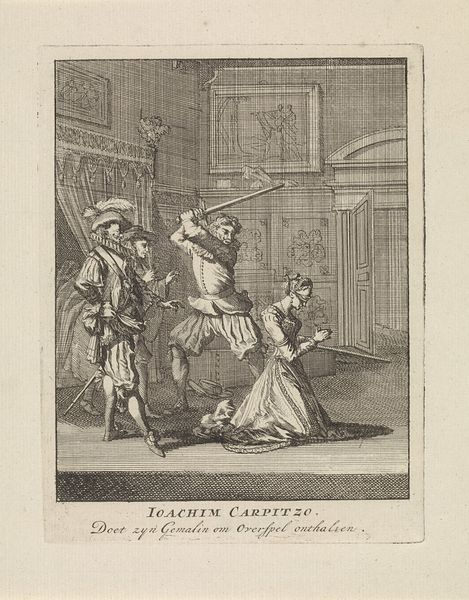
Titel: Joachim von Carpzov beveelt de onthoofding van zijn vrouw
Künstler: Jan Luyken
Standort: Amsterdam
Institution: Rijksmuseum
Schlagwörter: mann, frau, hut, kleid, zeichnung, zimmer, enthauptung, henker, hinrichtung, köpfen, mord, bild, gelehrte, adel, hof, druck, schwert, brutal, knien, niederländisch, beten, kniend, kupferstich, augenbinde, grausam, wucht, konflikt, interieurszene, augen verbunden